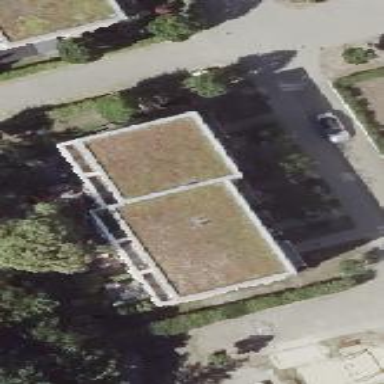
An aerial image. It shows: Terrace building.